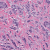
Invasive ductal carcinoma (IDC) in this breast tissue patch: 1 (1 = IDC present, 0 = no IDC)